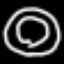
Label: donut